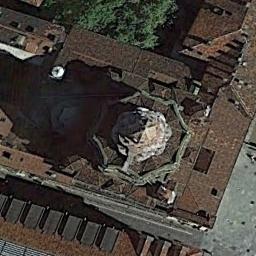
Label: church